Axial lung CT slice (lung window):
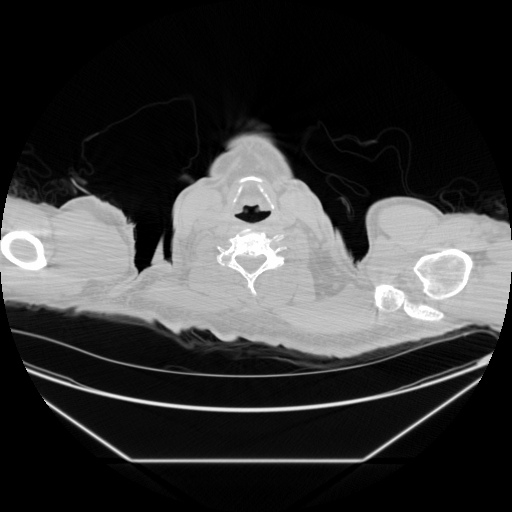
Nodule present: no